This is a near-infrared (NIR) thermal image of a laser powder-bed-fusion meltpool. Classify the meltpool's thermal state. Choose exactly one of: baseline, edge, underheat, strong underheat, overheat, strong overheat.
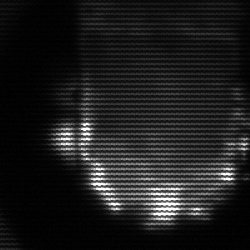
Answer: baseline